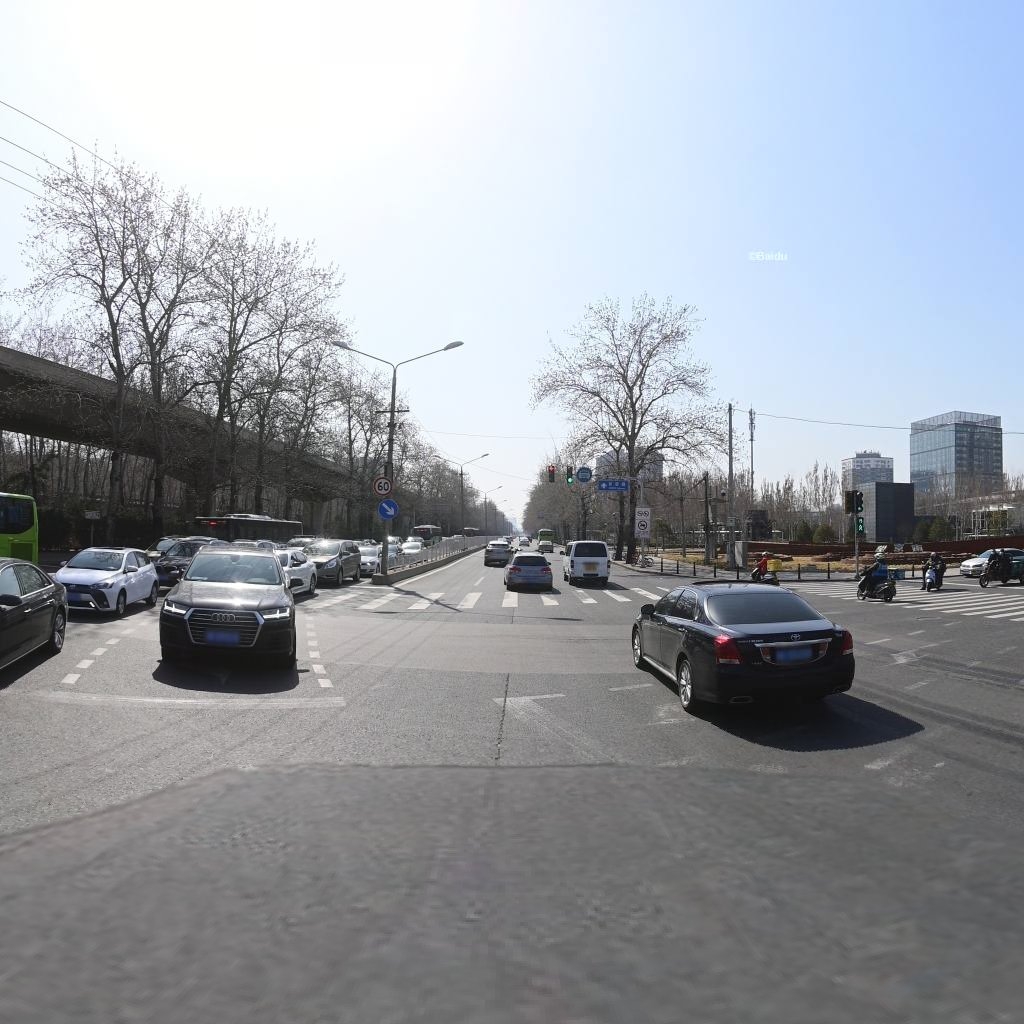
Region: Chaoyang
Road damage annotations: longitudinal crack, transverse crack, longitudinal crack